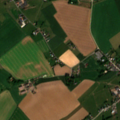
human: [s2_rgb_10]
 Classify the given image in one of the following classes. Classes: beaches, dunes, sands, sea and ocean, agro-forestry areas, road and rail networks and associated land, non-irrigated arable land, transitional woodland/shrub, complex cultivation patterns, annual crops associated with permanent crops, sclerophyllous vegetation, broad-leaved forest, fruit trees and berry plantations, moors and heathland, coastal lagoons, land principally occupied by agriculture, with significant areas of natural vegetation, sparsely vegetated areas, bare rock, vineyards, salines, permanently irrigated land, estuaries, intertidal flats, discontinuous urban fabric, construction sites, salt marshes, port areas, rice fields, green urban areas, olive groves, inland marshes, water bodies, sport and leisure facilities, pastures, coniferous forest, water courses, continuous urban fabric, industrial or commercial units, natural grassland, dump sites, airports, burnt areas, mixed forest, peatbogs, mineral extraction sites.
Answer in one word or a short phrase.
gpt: discontinuous urban fabric, non-irrigated arable land, pastures, complex cultivation patterns